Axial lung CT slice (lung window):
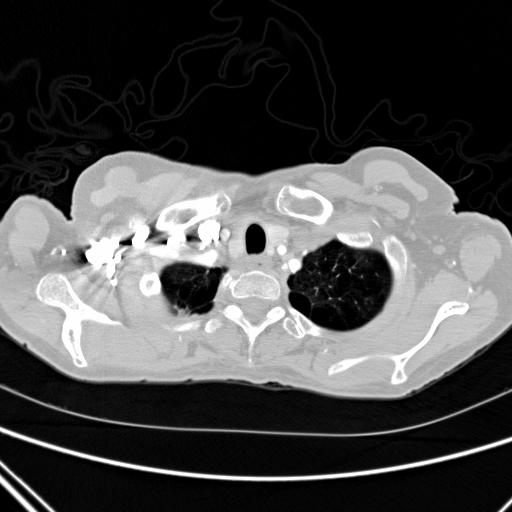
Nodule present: no